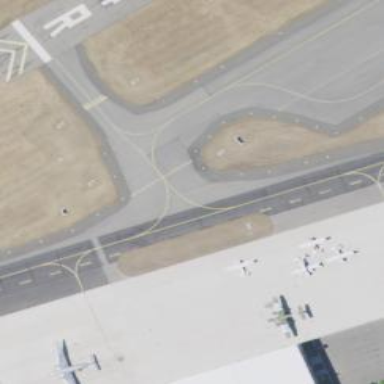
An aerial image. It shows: Image of taxiway at airport.